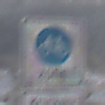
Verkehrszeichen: BeginnFahrradzone
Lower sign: BesondereFahrzeugeUndTransportgueter4
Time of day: MorningAfternoon
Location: Outdoor (Nature)
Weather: PartlyCloudy
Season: Winter
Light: Natural